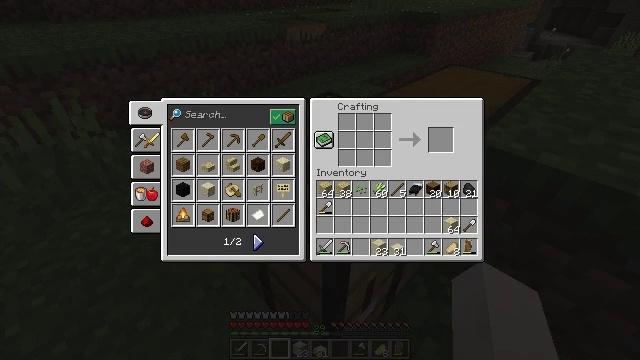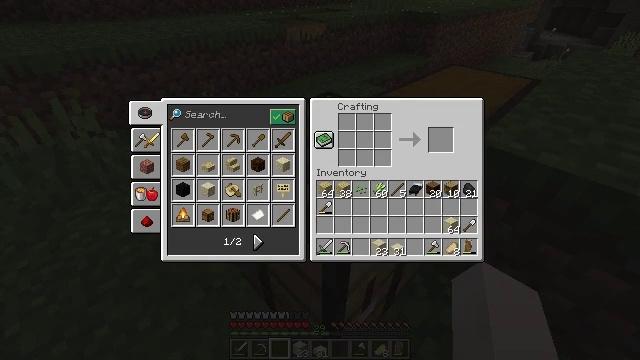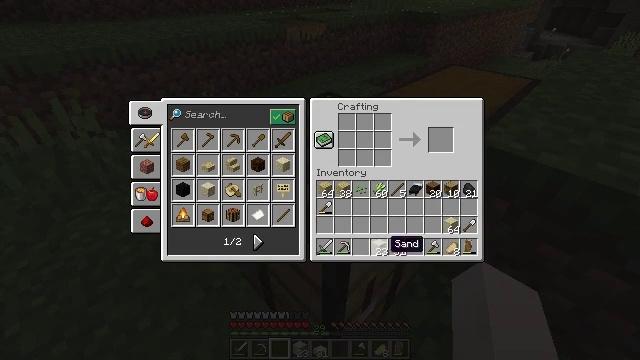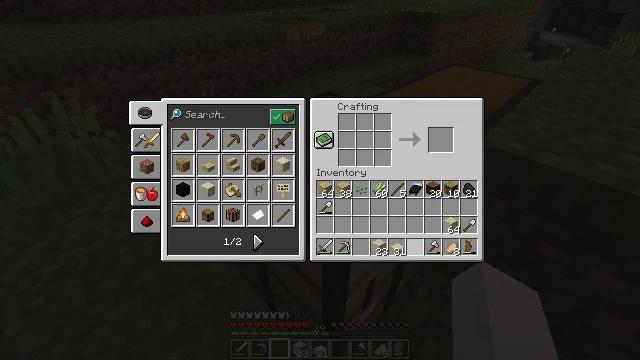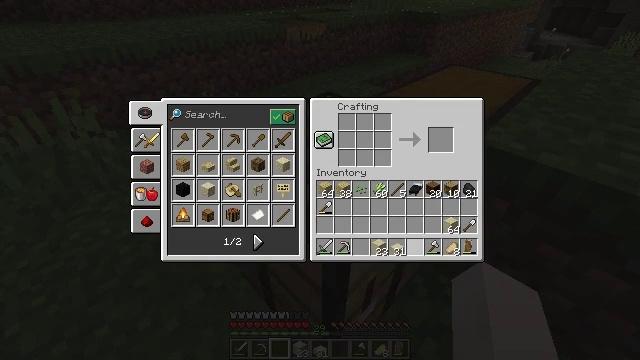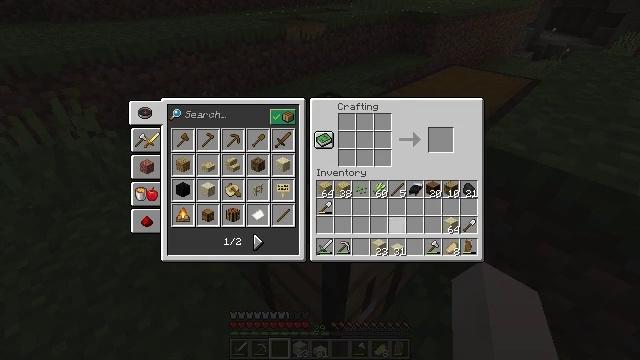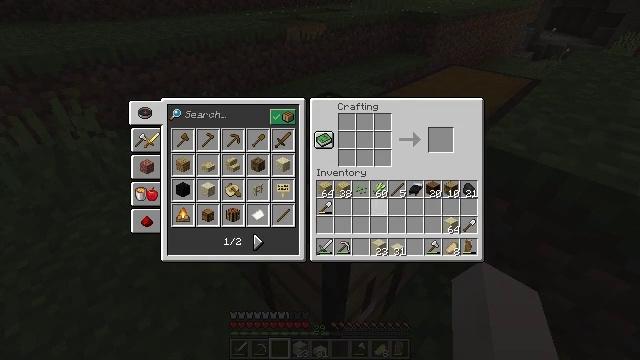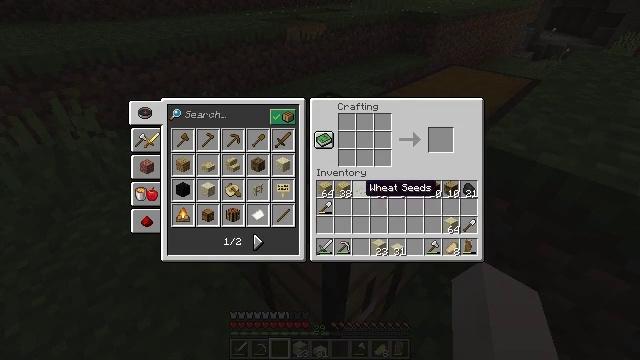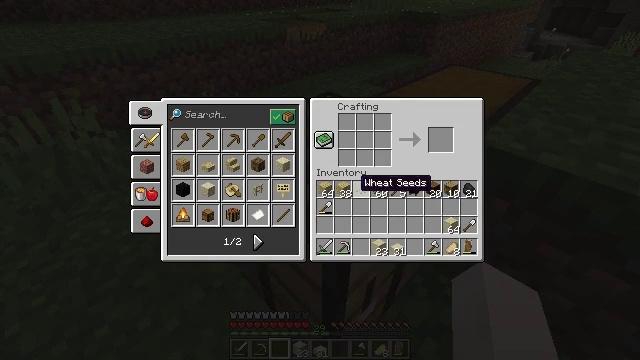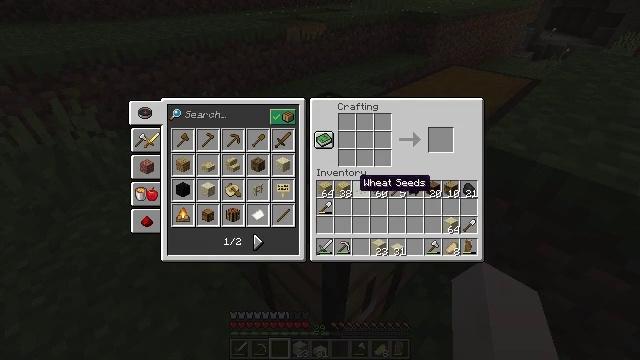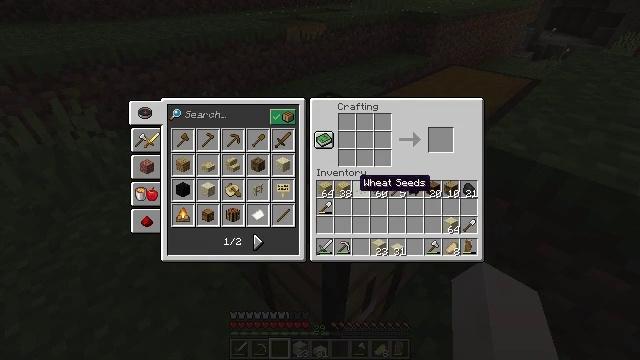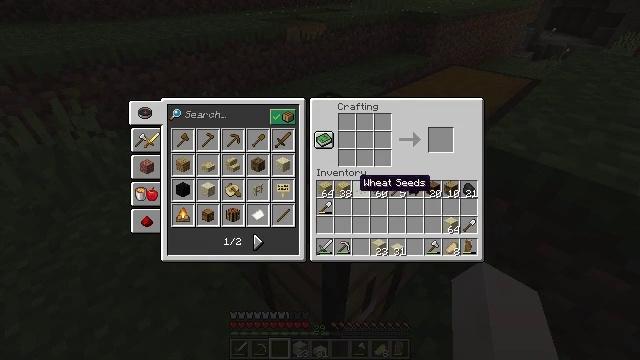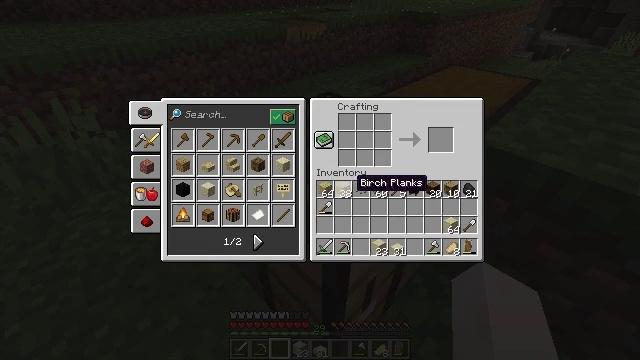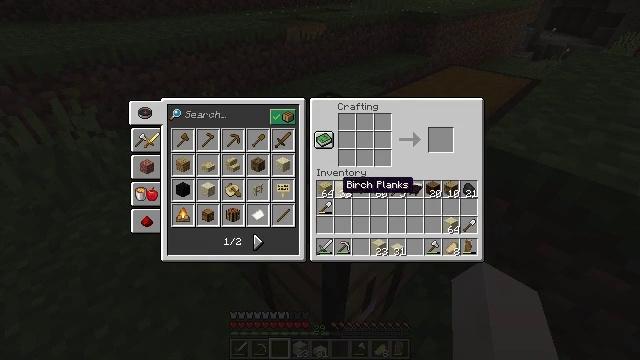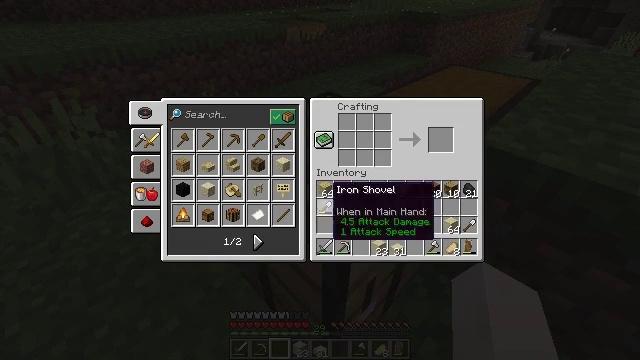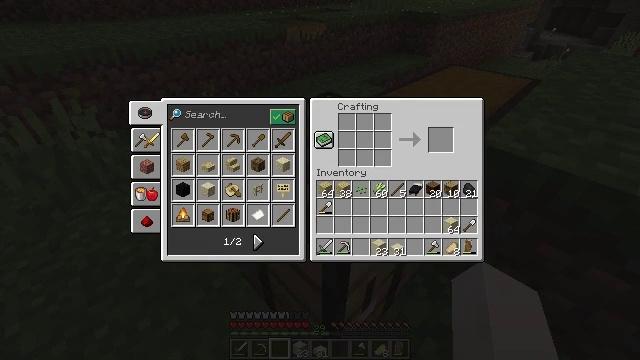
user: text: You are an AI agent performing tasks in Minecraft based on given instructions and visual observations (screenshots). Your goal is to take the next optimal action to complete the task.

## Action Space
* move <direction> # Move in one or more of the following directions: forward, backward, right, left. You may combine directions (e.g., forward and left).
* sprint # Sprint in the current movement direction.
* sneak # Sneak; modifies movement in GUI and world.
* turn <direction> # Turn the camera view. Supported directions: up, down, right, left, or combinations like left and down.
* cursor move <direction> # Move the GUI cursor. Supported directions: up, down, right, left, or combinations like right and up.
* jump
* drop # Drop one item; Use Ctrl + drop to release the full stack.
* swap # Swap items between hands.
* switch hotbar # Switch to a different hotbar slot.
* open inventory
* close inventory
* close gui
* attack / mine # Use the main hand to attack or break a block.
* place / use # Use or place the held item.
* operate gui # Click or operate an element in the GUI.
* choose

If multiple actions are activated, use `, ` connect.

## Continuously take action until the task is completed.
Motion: motion action
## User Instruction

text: Use birch planks to make a birch trapdoor at the crafting table.
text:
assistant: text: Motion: turn right
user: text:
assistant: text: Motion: turn right and down
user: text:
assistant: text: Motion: turn right
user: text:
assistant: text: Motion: turn up
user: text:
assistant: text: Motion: turn left and up
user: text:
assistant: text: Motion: turn left and up
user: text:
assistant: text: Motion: turn left and up
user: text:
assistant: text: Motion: no_op
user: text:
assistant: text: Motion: no_op
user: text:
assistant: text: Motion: no_op
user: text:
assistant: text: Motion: no_op
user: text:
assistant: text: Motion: no_op
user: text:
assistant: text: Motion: turn left
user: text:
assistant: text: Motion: turn left
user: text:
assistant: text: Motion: turn left and down
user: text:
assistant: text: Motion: turn left and down
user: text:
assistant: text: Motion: turn left
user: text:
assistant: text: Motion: no_op
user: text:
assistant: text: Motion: no_op
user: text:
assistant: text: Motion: no_op
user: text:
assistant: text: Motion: no_op
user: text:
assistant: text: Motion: no_op
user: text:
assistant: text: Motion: no_op
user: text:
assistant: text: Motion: no_op
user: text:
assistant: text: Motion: no_op
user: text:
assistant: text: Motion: no_op
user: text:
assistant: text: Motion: no_op
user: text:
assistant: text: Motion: no_op
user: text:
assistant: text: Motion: attack / mine
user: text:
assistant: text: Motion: attack / mine